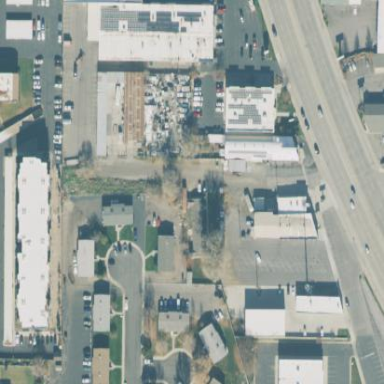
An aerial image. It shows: Building used for storage rental.